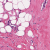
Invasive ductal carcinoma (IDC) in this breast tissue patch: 0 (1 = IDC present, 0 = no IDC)